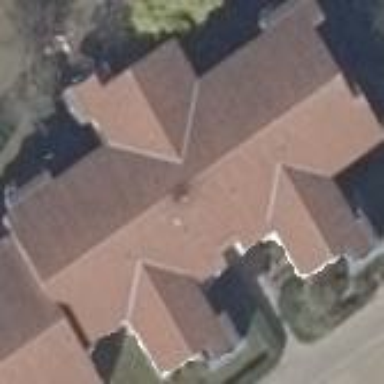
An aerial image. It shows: Gabled roof apartments building.